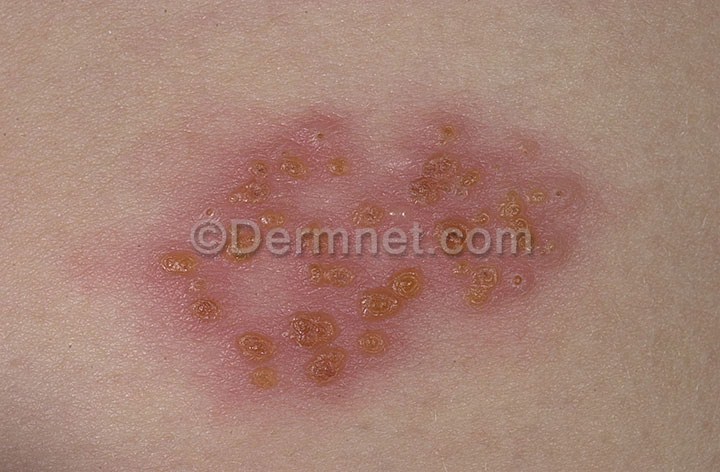
Disease: Warts Molluscum and other Viral Infections